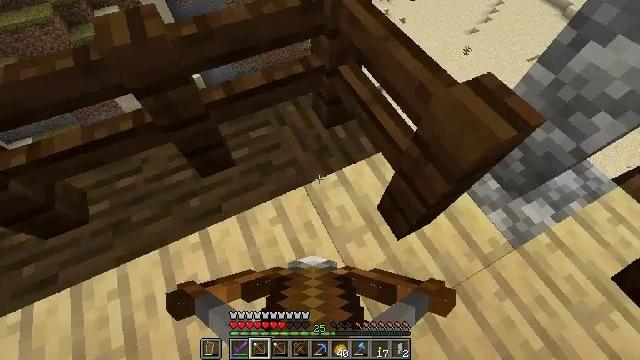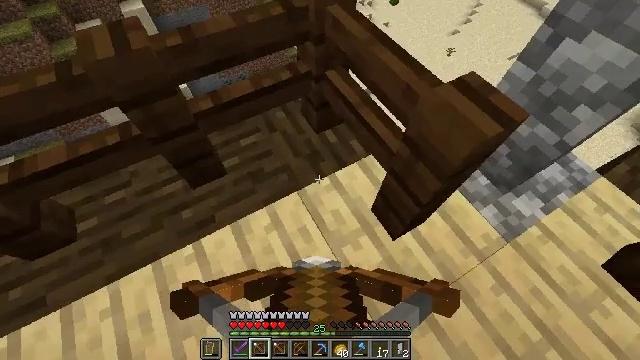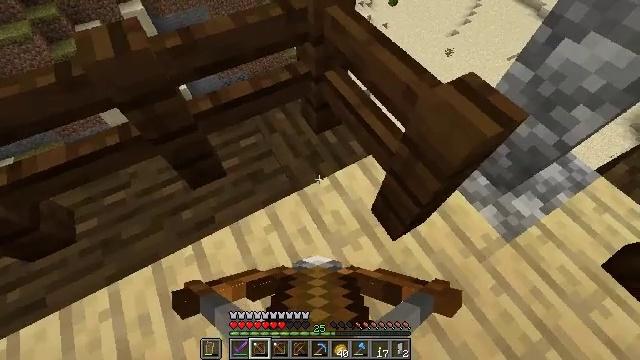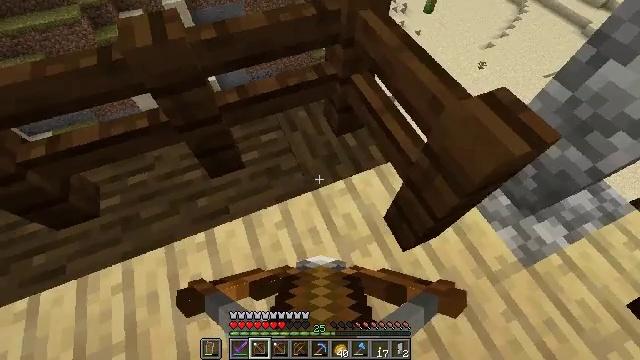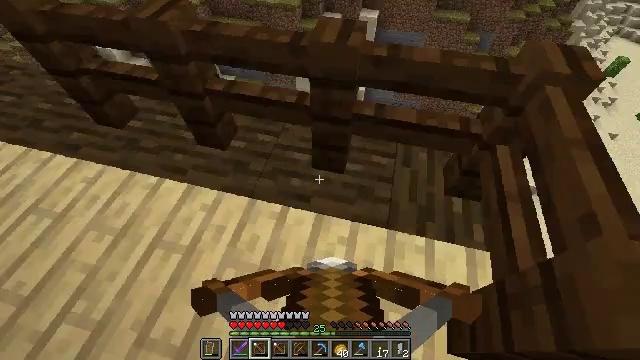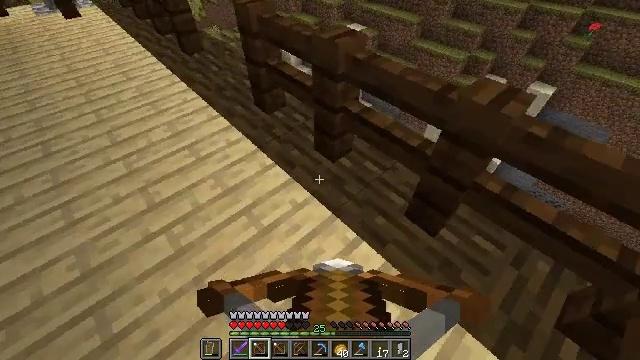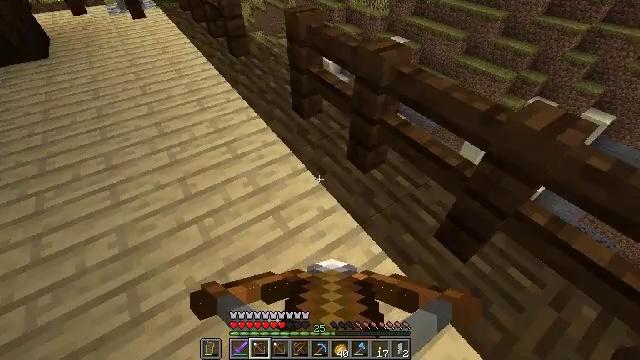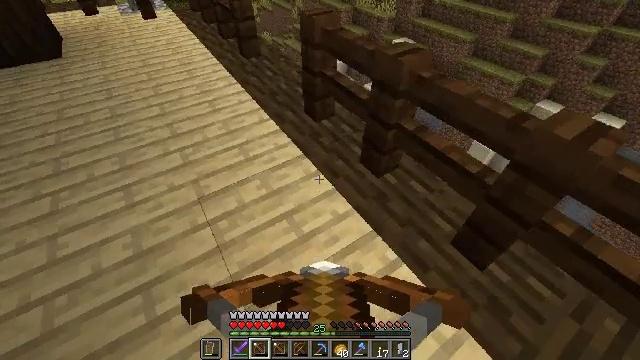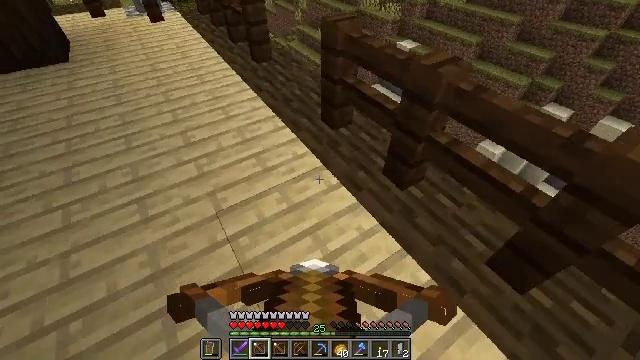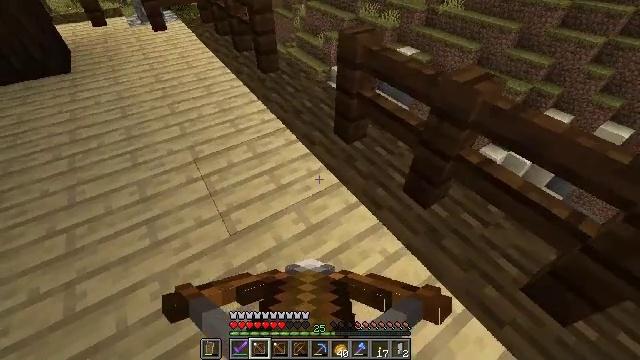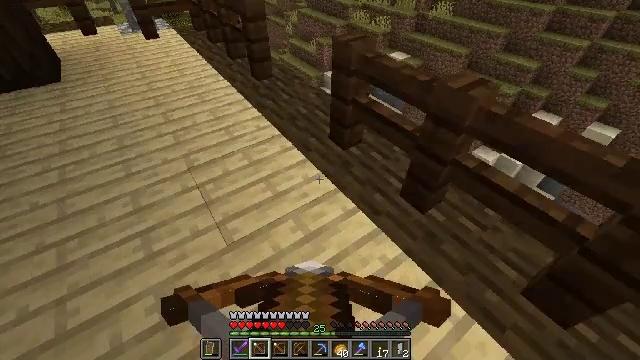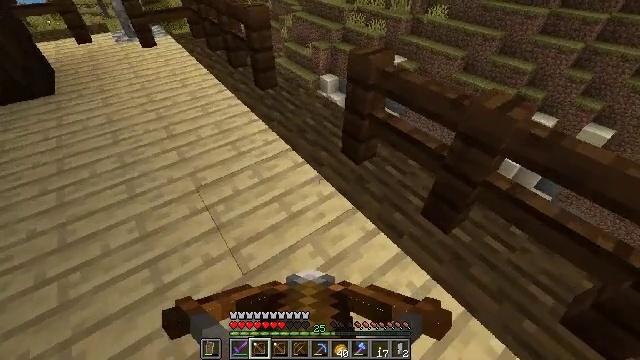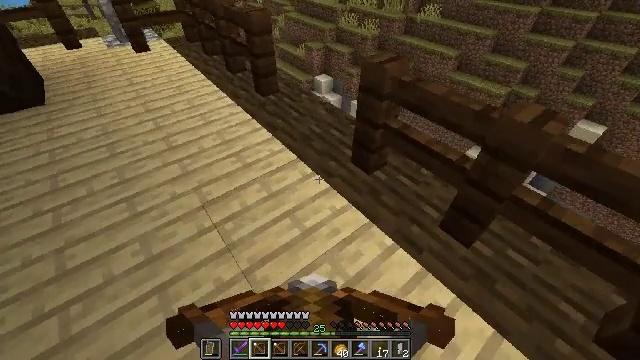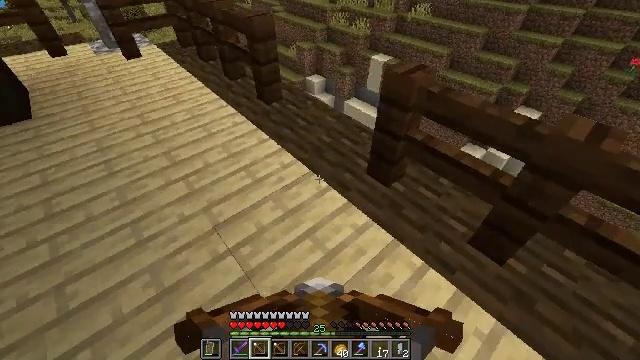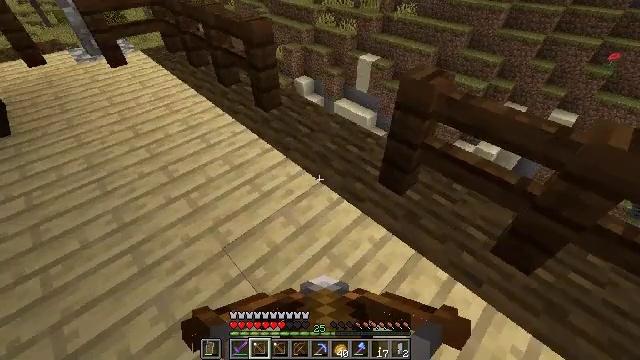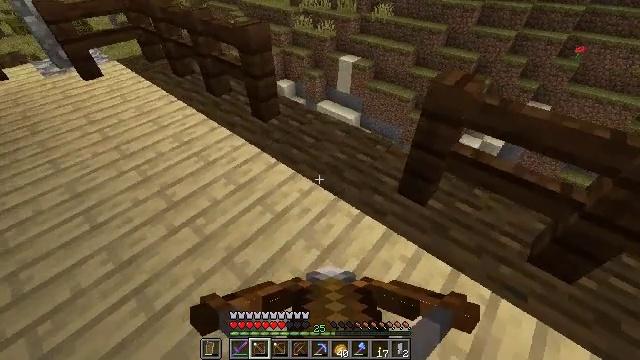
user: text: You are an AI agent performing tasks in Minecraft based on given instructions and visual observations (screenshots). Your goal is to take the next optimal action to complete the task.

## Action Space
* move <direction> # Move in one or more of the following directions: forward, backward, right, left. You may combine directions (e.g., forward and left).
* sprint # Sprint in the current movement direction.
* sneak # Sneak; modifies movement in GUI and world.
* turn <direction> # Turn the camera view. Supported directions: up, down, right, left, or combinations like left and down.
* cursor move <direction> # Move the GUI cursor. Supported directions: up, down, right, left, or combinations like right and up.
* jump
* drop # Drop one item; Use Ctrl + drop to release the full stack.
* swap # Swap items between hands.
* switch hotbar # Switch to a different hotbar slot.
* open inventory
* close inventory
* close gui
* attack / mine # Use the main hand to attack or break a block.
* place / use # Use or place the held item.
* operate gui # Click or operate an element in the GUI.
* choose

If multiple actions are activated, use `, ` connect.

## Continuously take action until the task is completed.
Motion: motion action
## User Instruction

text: Mine the white wall banner from the wall.
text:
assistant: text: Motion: turn right and up
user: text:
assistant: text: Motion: no_op
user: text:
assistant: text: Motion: turn left
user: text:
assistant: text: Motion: turn left and up
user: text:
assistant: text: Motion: turn left and up
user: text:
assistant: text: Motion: move left, turn left and up
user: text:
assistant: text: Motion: move forward and move left, turn left
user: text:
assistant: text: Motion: move forward and move left
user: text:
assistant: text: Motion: move forward and move left, turn up
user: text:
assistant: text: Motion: move forward and move left, turn right and up
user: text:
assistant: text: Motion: move forward and move left, turn right
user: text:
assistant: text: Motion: move forward and move left, turn right
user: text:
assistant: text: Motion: move forward and move left, turn right
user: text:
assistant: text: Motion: move forward and move left, turn right
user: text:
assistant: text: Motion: move forward and move left, turn right
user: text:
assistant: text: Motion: move forward, turn right
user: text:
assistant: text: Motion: move forward, turn right
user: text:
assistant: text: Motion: move forward, turn right
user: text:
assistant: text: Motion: move forward, turn right
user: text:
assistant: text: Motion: move forward, turn right
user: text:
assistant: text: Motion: move forward
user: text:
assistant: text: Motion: move forward, turn down
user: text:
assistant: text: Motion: turn down
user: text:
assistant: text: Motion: turn right and down
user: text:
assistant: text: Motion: turn right and down
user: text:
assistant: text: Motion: turn right and down
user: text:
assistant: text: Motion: turn right and down
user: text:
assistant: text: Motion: turn right and down
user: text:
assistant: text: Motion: sneak
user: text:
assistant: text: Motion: sneak